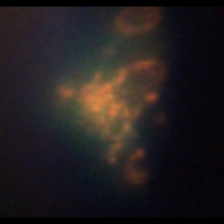
Taxon: Unknown_detritus
Group: Unknown